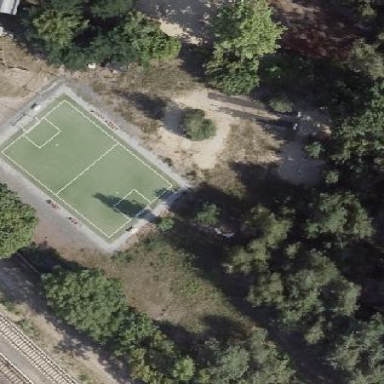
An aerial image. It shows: Soccer pitch with artificial turf designed for leisure and sports activities.